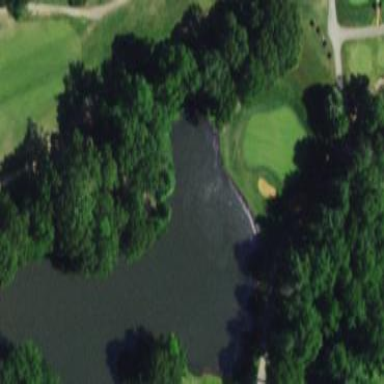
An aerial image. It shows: Water hazard in golf course. The hazard is natural water feature.